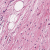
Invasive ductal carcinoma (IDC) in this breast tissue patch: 0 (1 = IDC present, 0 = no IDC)